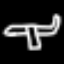
Label: airplane